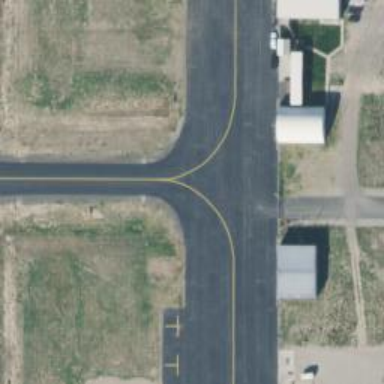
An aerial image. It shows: Taxiway at the airport with asphalt surface.